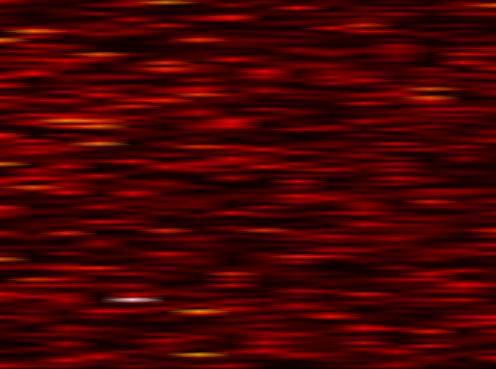
Label: UFMC